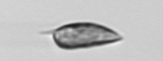
Label: Prorocentrum_triestinum